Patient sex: M
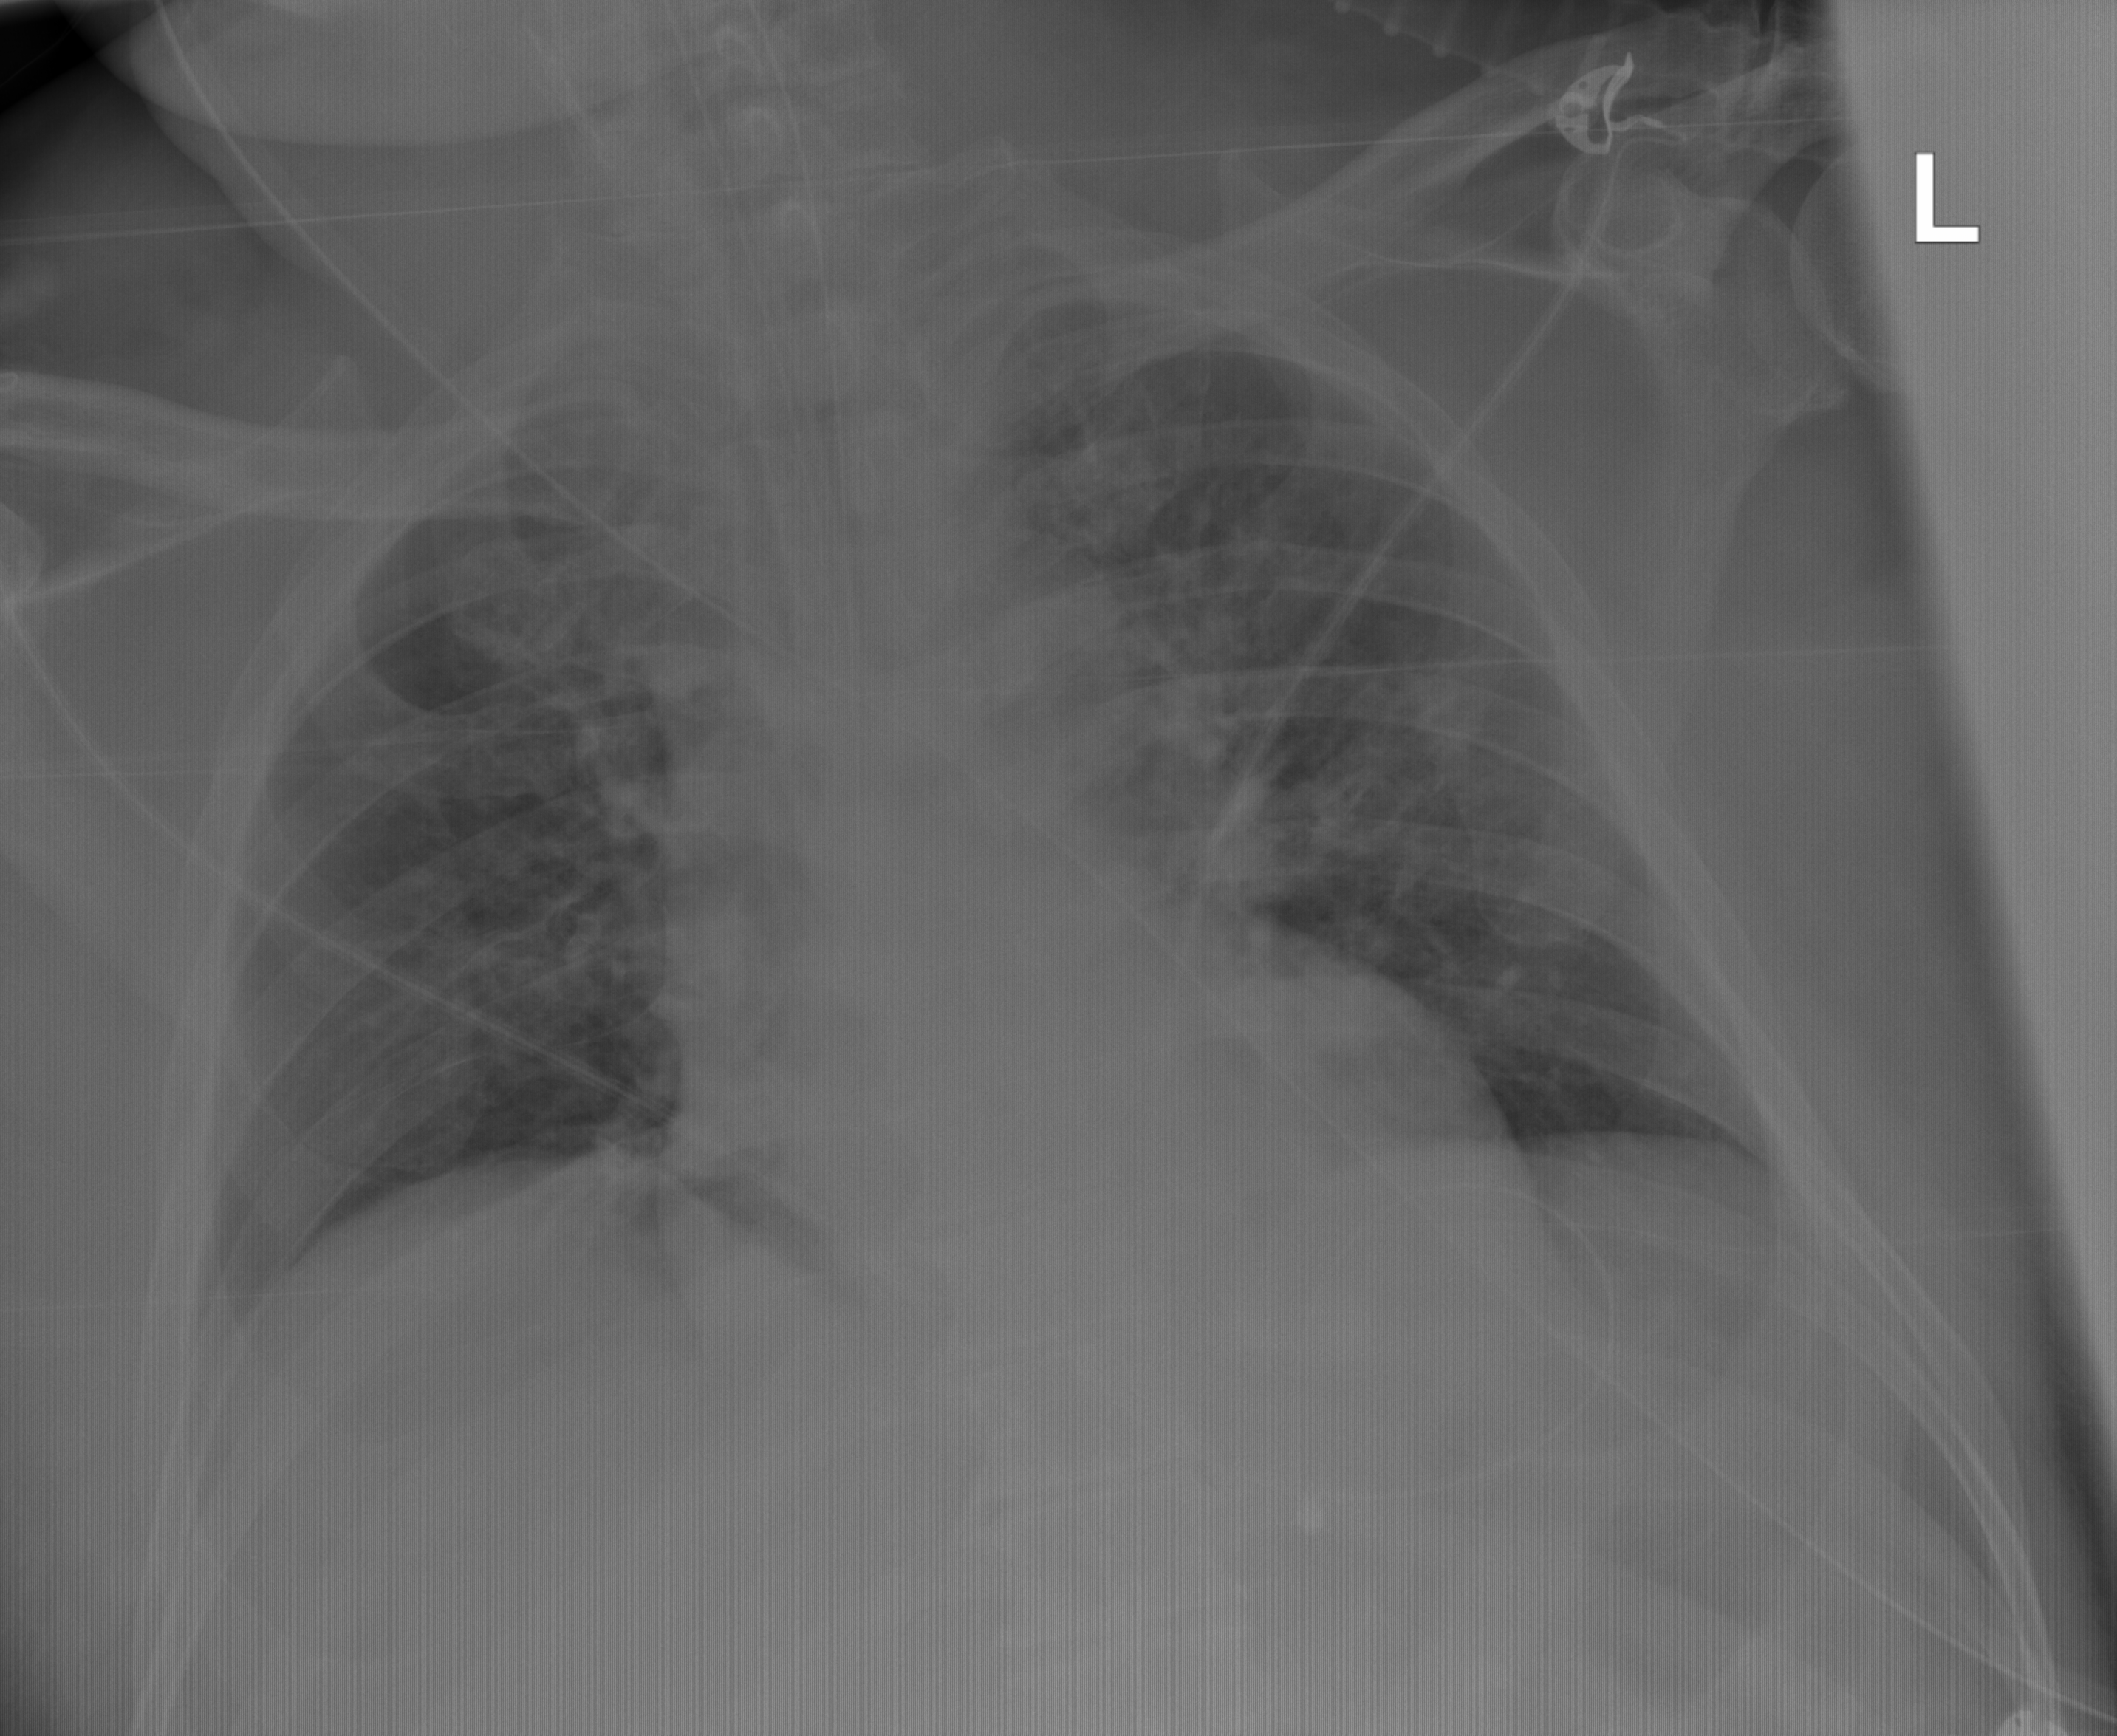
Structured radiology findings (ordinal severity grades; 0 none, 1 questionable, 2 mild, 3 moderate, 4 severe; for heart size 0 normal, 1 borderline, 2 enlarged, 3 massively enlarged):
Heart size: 1
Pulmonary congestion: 2
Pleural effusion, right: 0
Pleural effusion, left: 0
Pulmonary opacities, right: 0
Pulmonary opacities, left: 0
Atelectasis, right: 0
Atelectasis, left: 0